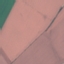
Land use / land cover: AnnualCrop